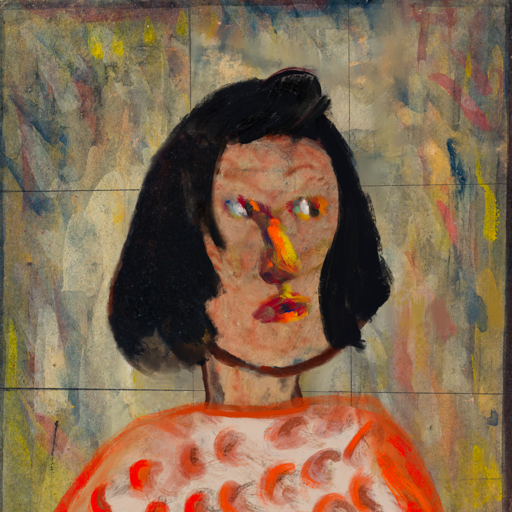
Background: GypsyMother, Head And Neck Side: Orphan, Face Side: An_Impression, Bust: Rupkatha, Hair Side: Mosgoul, Head Accessory: Blank, Second Necklace: Blank, Necklace: Blank, Baby: Blank